Question: The goal is to be able to pronounce something like wo3. System.Speech can handle Chinese characters, but is there a way to input pinyin directly? It seems from <URL> that I should be able to write out the pinyin like so
'''
<PRON SYM="ni 3"/>
'''
How do I use PRON SYM?
Here are some web pages that discuss the issue but with no solution:
- <URL>
I am using System.Speech.Synthesizer in .NET. Perhaps this is the issue. I can see that entering it into the Speech Properties works fine:

If I do this from C#, it just reads the tag:
'''
var culture = CultureInfo.GetCultureInfo("zh-CN");
var synth = new SpeechSynthesizer();
var voices = synth.GetInstalledVoices(culture);
if (voices.Count > 0)
{
synth.SelectVoice(voices[0].VoiceInfo.Name);
synth.Speak("<pron sym="ni 3 hao 3 xiao 1"/>");
}
'''
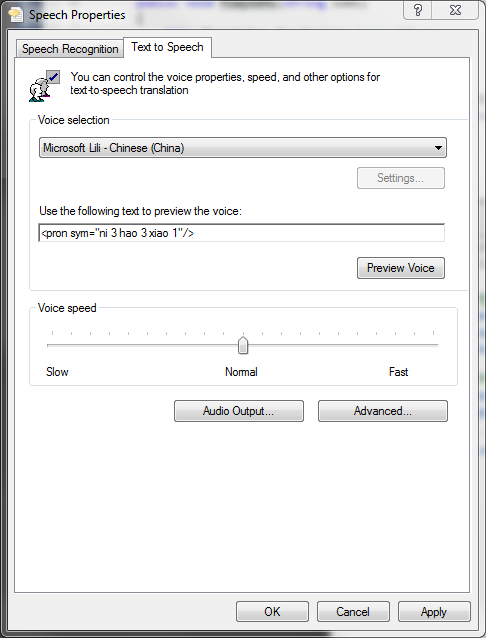
Answer: I've made this example and it works fine, I don't speak Chinese, so, I use auto translator to get the sample word.
Here is the design of the form:

And here is the code behind it; I get the phoneme from the Chinese Phonemes table.
'''
using System;
using System.Windows.Forms;
using SpeechLib;
namespace SpeechDemo
{
public partial class Form1 : Form
{
public Form1()
{
InitializeComponent();
}
private void Form1_Load(object sender, EventArgs e)
{
//get installed voices
SpVoice voice = new SpVoice();
foreach (var item in voice.GetVoices())
{
comboBox1.Items.Add(((ISpeechObjectToken)item).GetDescription());
}
}
private void btnSpeakPhonems_Click(object sender, EventArgs e)
{
if (comboBox1.SelectedIndex > 0)
{
SpVoice voice = new SpVoice();
voice.Voice = voice.GetVoices().Item(comboBox1.SelectedIndex);
voice.Speak("<pron sym="ang 1 zang 1">Bian Zang </pron>", SpeechVoiceSpeakFlags.SVSFlagsAsync);
}
}
}
}
'''
Be sure to select (Microsoft Simplified Chinese) from the ComboBox before testing. If you don't have it you can download the language package of the Microsoft Speech (SpeechSDK51LangPack.exe).
in SpeechSynthesizer pron => phoneme and sym => ph . here is code works fine with SpeechSynthesizer :
'''
private void button1_Click(object sender, EventArgs e)
{
var cu = CultureInfo.GetCultureInfo("zh-CN");
SpeechSynthesizer sp = new SpeechSynthesizer();
var voices = sp.GetInstalledVoices(cu);
sp.SelectVoice(voices[0].VoiceInfo.Name);
string s = "<?xml version="1.0"?> <speak version="1.0" xml:lang="zh-CN"><phoneme ph="ang 1 zang 1">Bian </phoneme></speak>";
sp.SpeakSsml(s);
}
'''